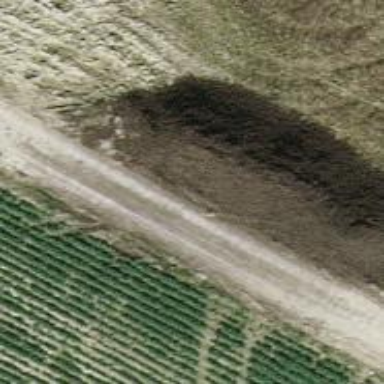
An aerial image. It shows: Gravel track with grade 2 quality.